Question: i am sending an sms from my app to server which uses 5 digit mobile number.
on 4.2.2 os, it ask me below popup
Q. How to handle cancel/ok button?

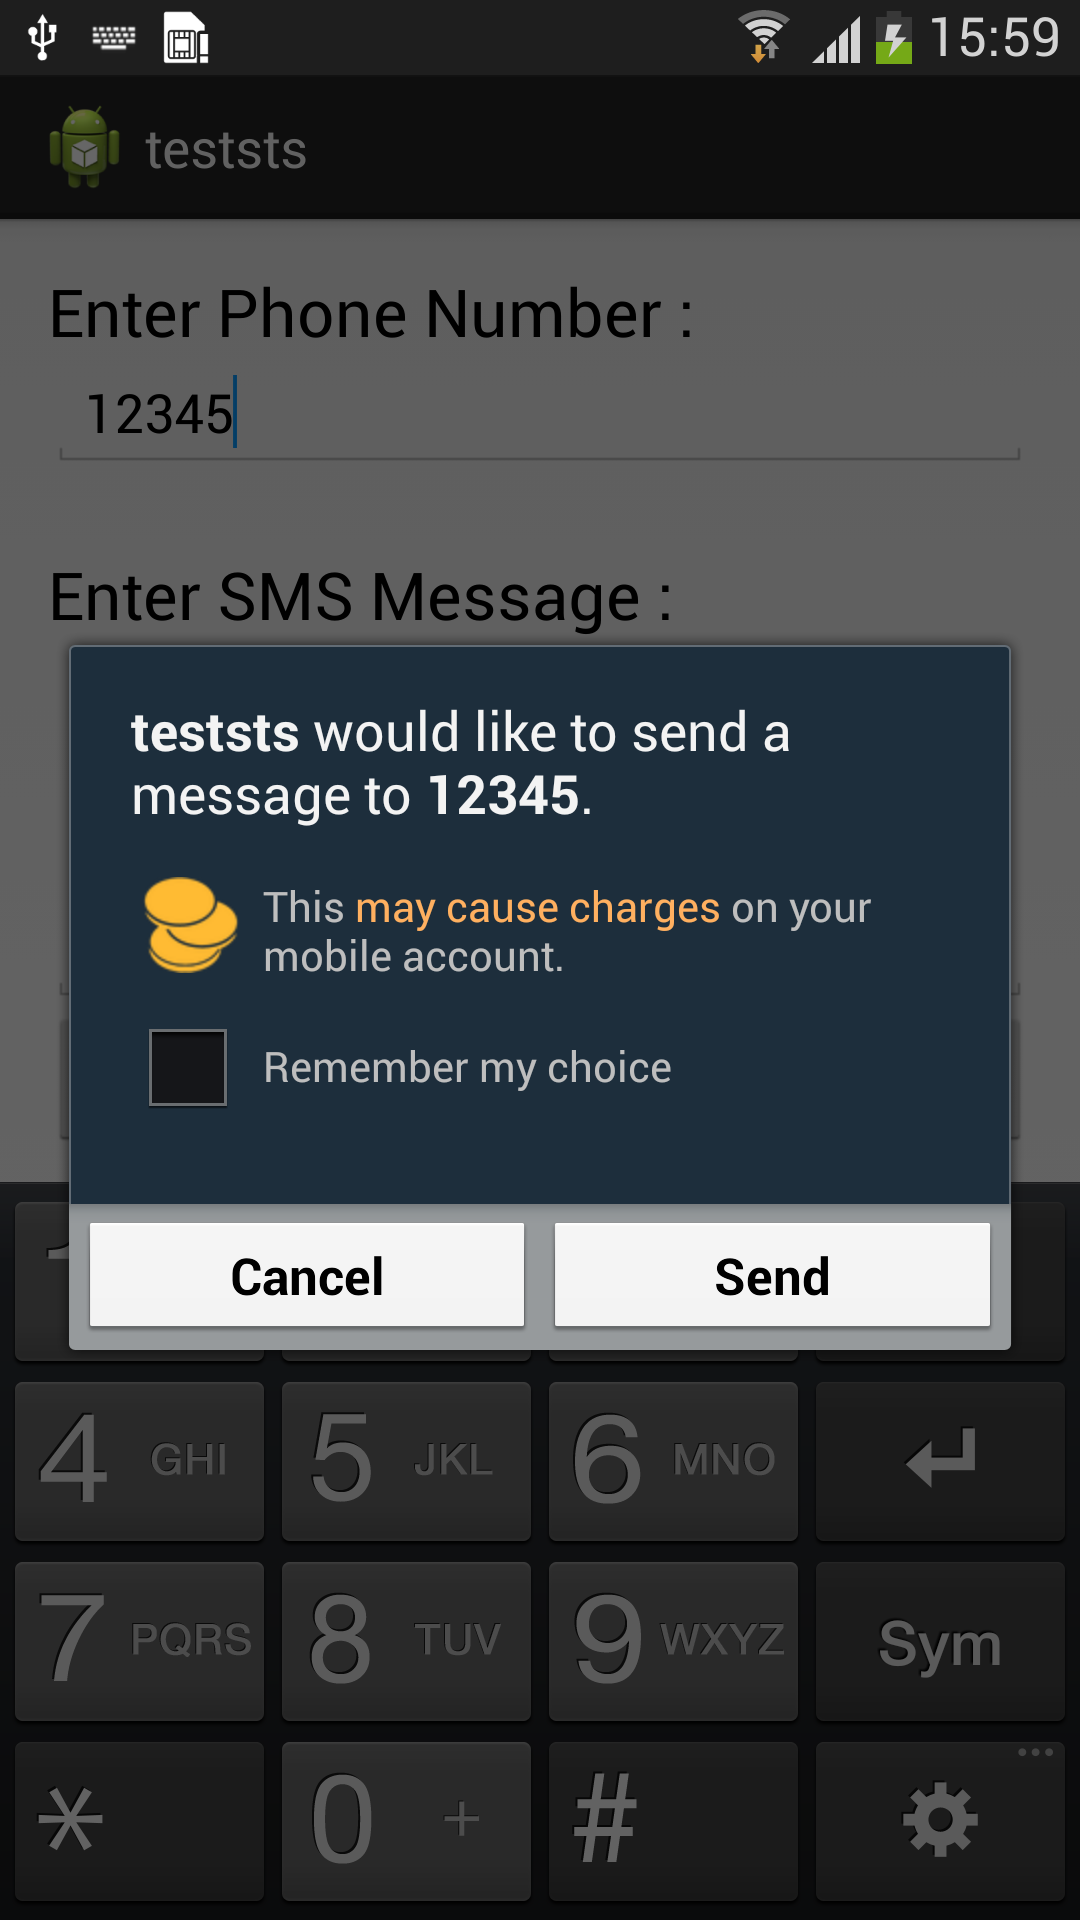
Answer: This should work...
'''
switch (getResultCode()) {
// if cancel pressed then result code is 5
case 5:
System.out.println("Message cancelled........");
break;
// else if send pressed then result code will be one of these below cases
case Activity.RESULT_OK:
break;
case SmsManager.RESULT_ERROR_GENERIC_FAILURE:
break;
case SmsManager.RESULT_ERROR_NO_SERVICE:
break;
case SmsManager.RESULT_ERROR_NULL_PDU:
break;
case SmsManager.RESULT_ERROR_RADIO_OFF:
break;
}
'''